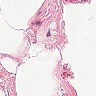
Metastatic tissue present: no